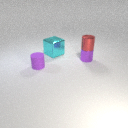
small purple metal cylinder behind small purple rubber cylinder